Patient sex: M
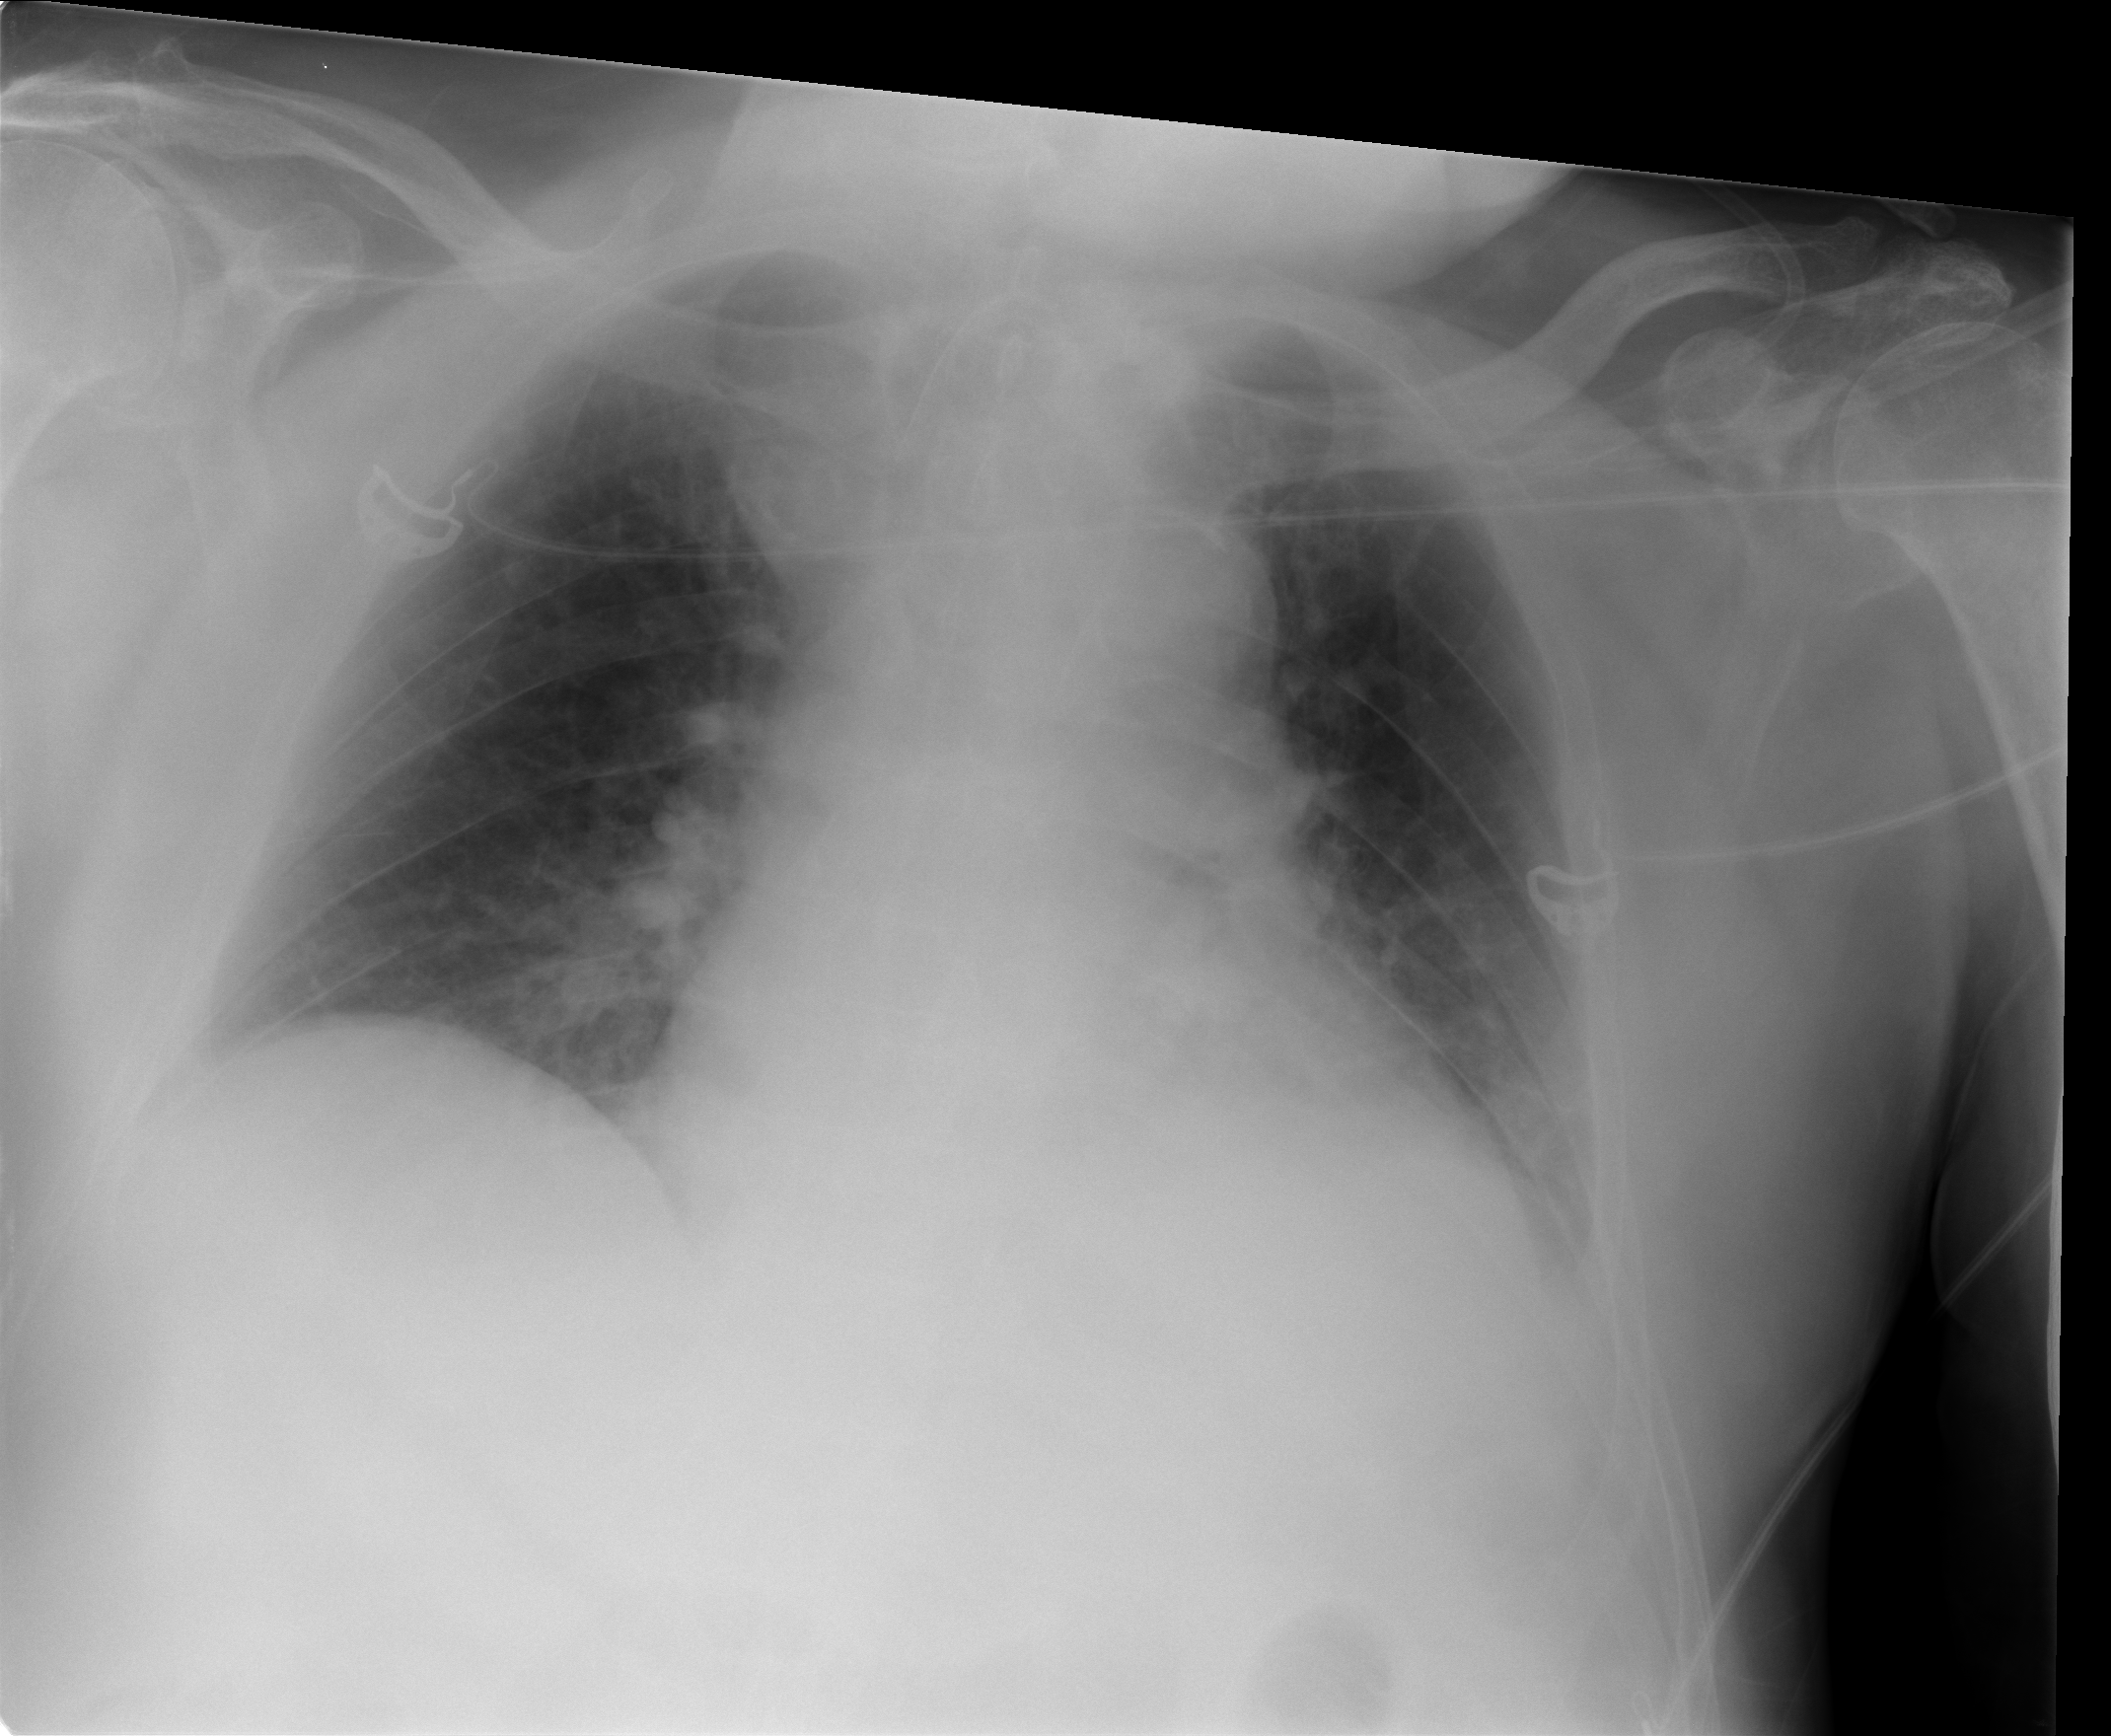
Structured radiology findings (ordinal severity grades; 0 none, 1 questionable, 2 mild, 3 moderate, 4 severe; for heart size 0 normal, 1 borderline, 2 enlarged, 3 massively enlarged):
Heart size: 2
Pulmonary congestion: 2
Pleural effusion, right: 0
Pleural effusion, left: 2
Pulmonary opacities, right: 0
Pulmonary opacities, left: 0
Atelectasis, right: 0
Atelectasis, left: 2